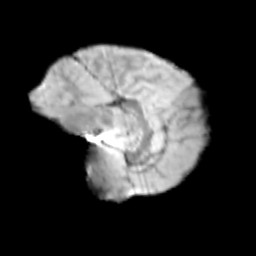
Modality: T2w
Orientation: sagittal
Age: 13
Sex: male
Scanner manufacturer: siemens
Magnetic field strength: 3 T
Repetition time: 3.8 s
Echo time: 0.07 s